Interaction volume radius: 5 \u00c5
Interaction volume height: 20 \u00c5
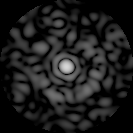
Disorder parameter: 0.862